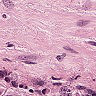
Metastatic tissue present: yes